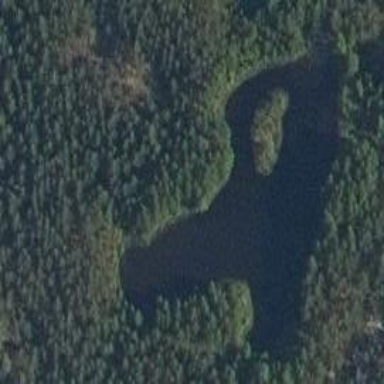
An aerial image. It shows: Pond with natural water.